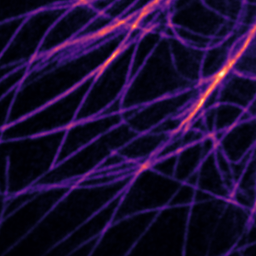
Label: Super-resolution Microtubules image